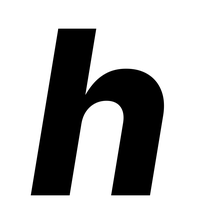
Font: Inter-Italic_ExtraBold_Italic